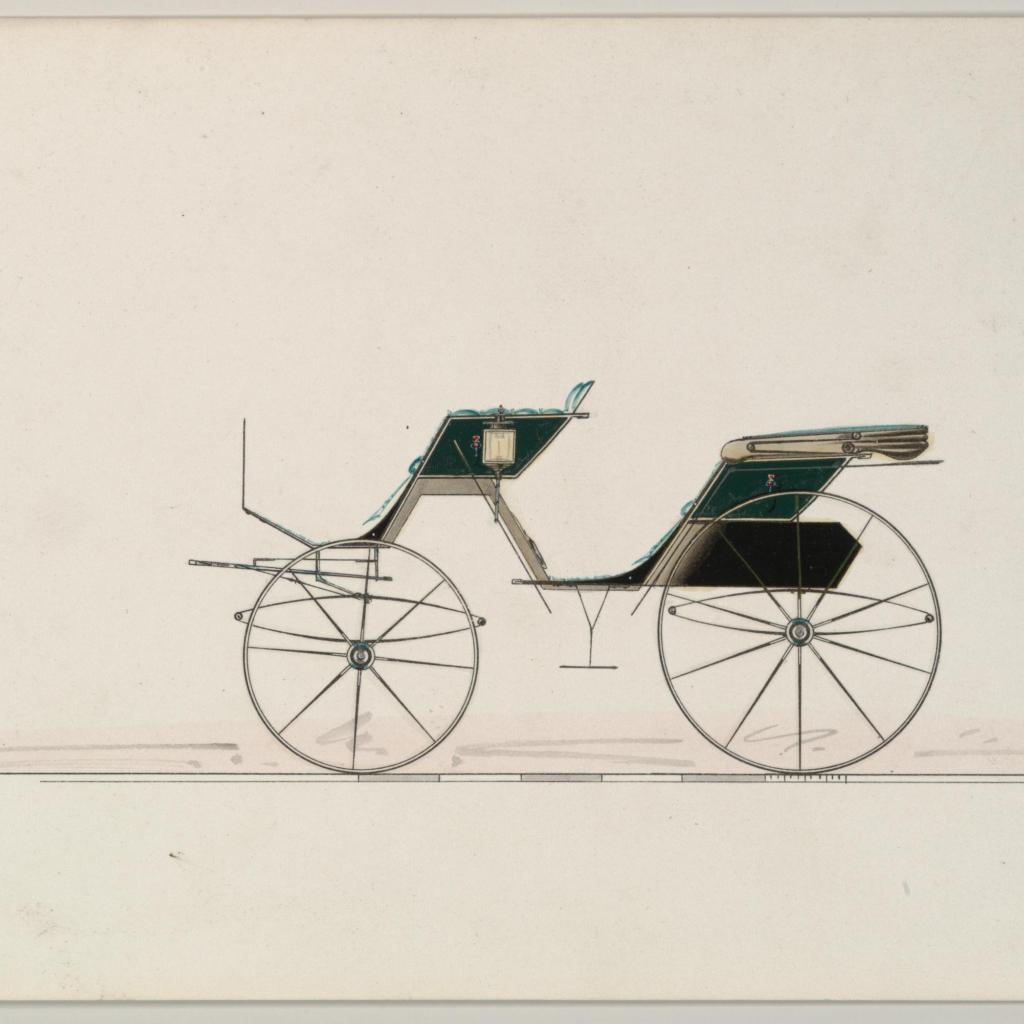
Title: Design for Phaeton (unnumbered)
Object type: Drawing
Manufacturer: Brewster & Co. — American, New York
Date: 1850–74
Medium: Watercolor and ink
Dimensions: Sheet: 6 in. × 8 1/16 in. (15.2 × 20.5 cm)
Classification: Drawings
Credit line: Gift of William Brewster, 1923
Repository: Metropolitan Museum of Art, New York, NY